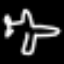
Label: airplane